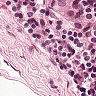
Metastatic tissue present: yes